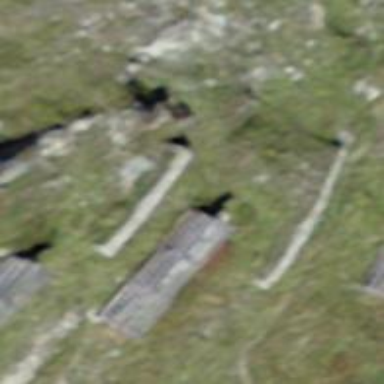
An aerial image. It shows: Retaining wall.